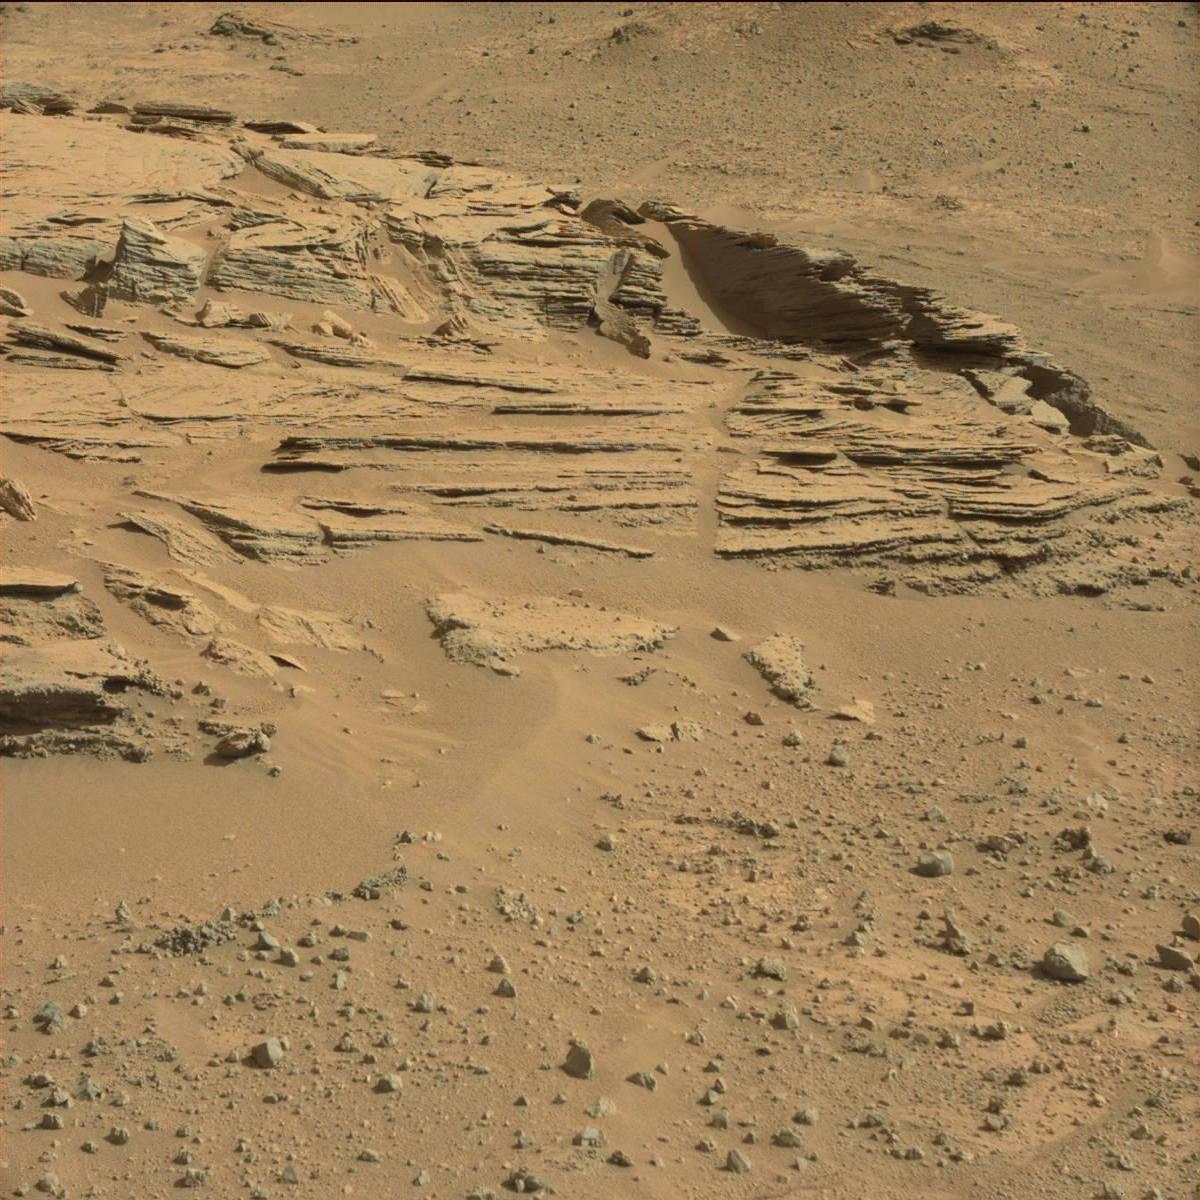
Terrain classes present: Bedrock, Sand / Soil